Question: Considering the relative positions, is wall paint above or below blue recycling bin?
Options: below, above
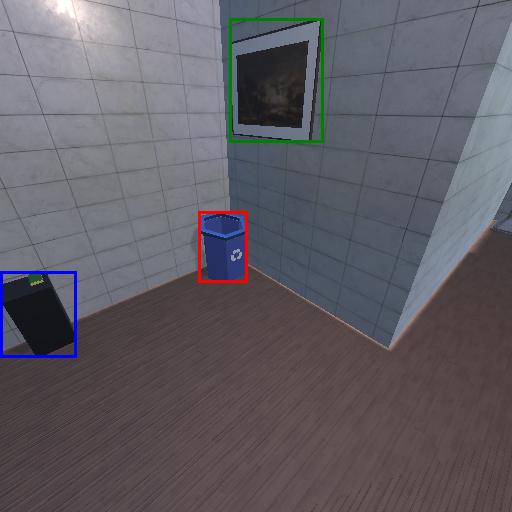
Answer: below